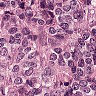
Metastatic tissue present: yes